高三 · 立体几何学
如图, 以长方体 $A B C D-A_{1} B_{1} C_{1} D_{1}$ 的顶点 $D$ 为坐标原点, 过 $D$ 的三条棱所在的直线为坐标轴, 建立空间直角坐标系, 若 $\overrightarrow{D B_{1}}$ 的坐标为 $(4,3,2)$, 则 $\overrightarrow{A C_{1}}$ 的坐标是 \$ \qquad \$

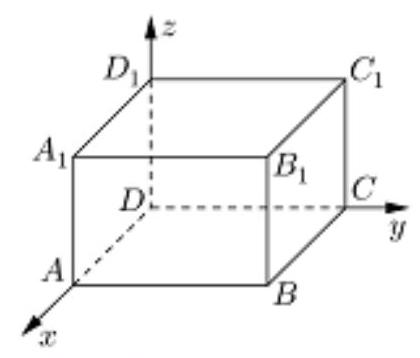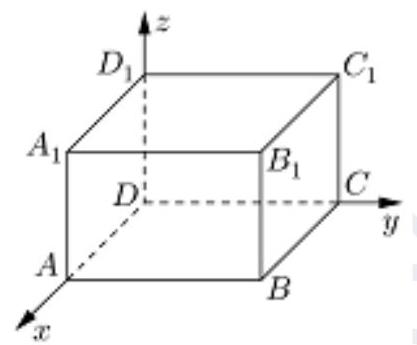
答案: $(-4,3,2)$
解析: 如图, 以长方体 $\mathrm{ABCD}-\mathrm{A1B1C1D} 1$ 的顶坐标原点, 过 D 的三条棱所在的直线为坐标轴, 建立空坐标系, $\because \overrightarrow{\mathrm{DB}_{1}}$ 的坐标为 $(4,3,2), 	herefore \mathrm{A}(4,0,0)$,点 $\mathrm{D}$ 为间直角 C1 $(0$, $3,2), 	herefore \overrightarrow{\mathrm{AC}_{1}}=(-4,3,2)$.